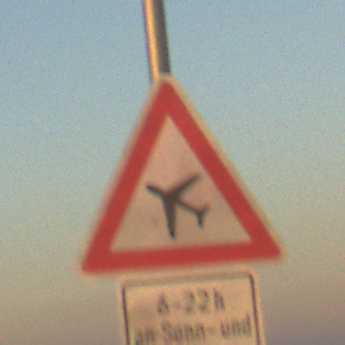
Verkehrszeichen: FlugbetriebRechts
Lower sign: ZeitangabenMitBeschraenkungAufWochentage4
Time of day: SunriseSunset
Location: Outdoor (Nature)
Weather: Clear
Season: NotSpecified
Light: Natural